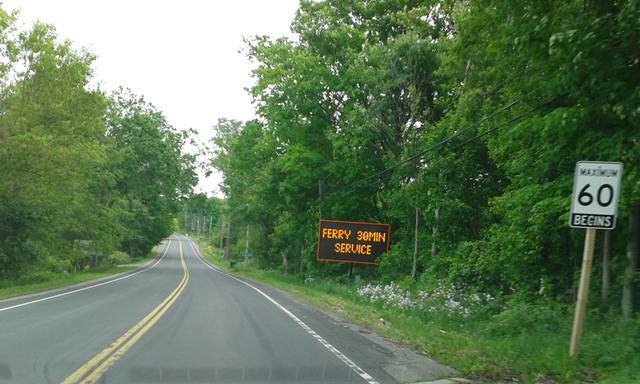
Region: Canada
Coordinates: 44.015, -77.127